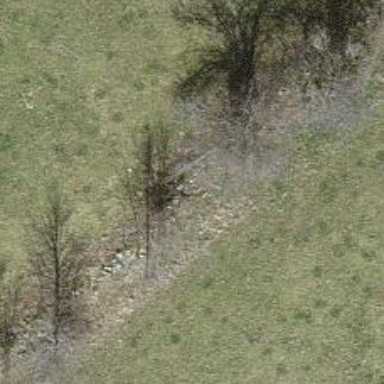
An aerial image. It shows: Dry stone wall barrier.